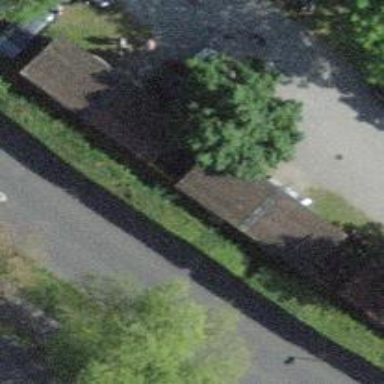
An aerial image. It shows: Bungalow-style building.